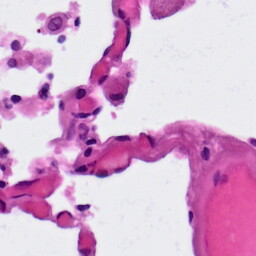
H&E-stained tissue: Lung